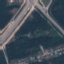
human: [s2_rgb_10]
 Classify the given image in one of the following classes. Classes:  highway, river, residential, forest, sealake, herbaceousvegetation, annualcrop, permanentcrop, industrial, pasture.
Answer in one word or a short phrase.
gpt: Highway